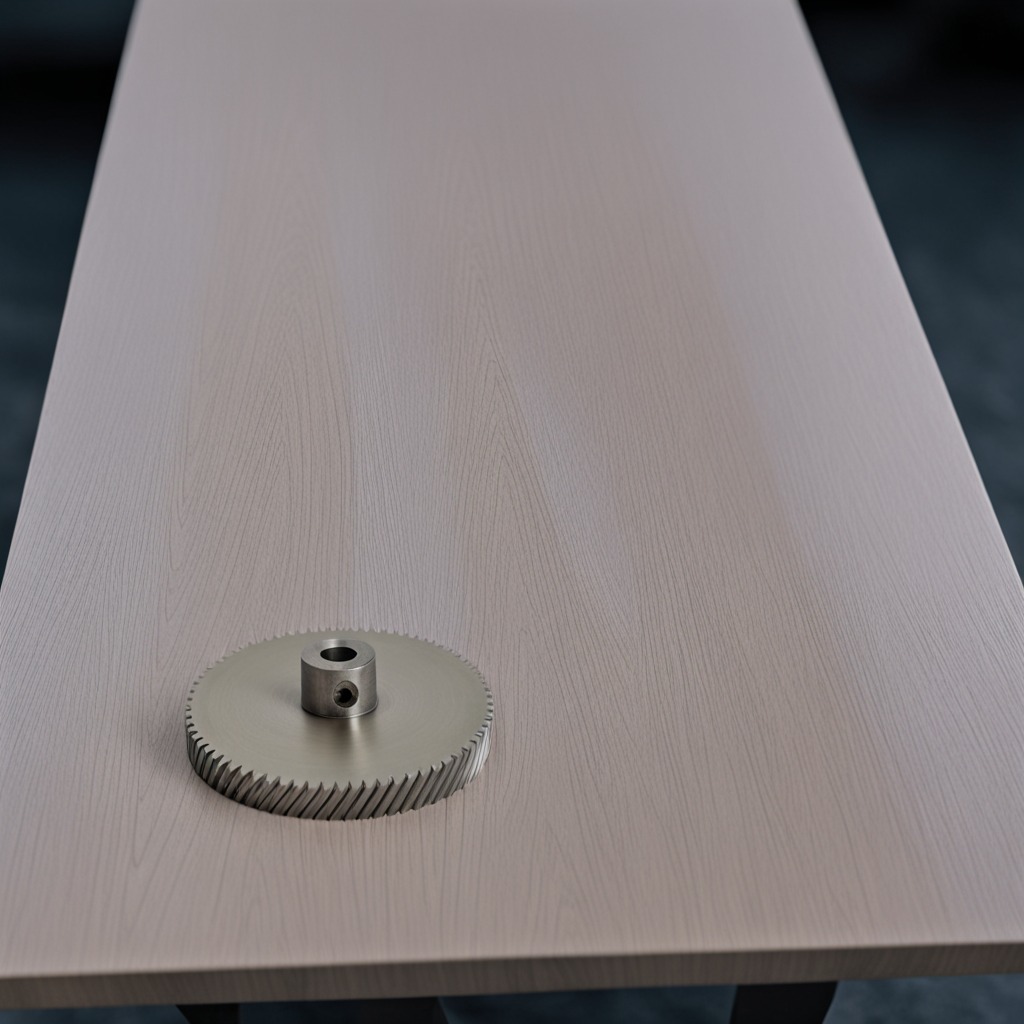
A steel gear with teeth lies on a table with burn marks in a small garage at twilight.